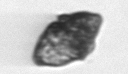
Label: Kryptoperidinium_triquetrum